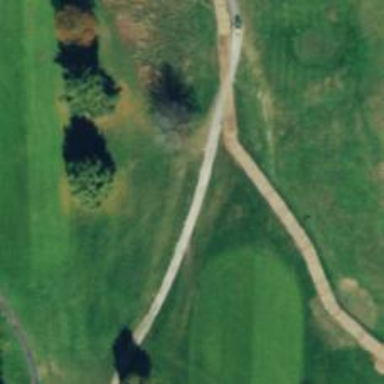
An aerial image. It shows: Golf cartpath that is also road path.